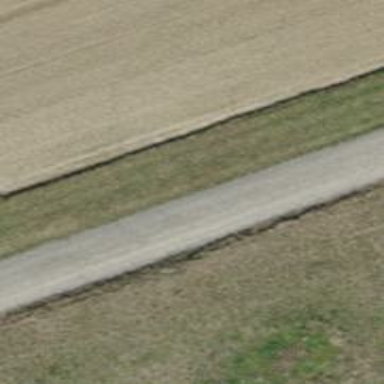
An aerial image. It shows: Path with fine gravel surface.